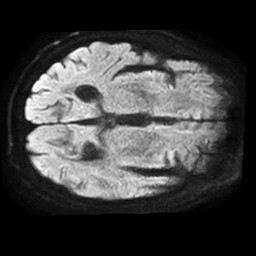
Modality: TRACE
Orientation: axial
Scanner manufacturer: philips
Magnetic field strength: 1.5 T
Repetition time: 3.409 s
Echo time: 0.06922 s